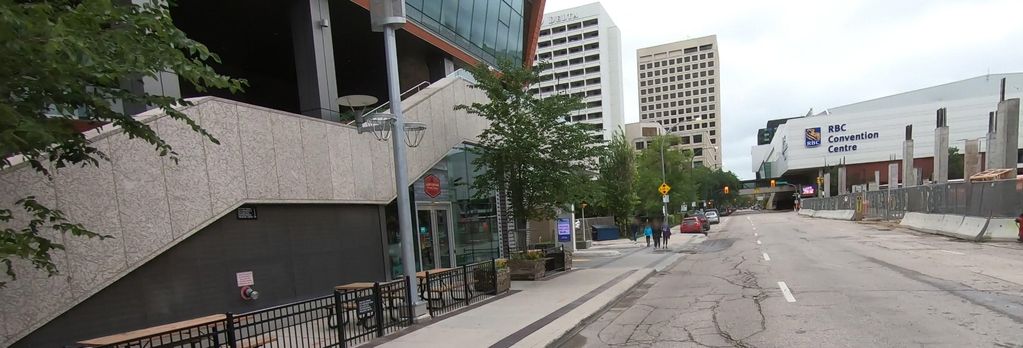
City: winnipeg